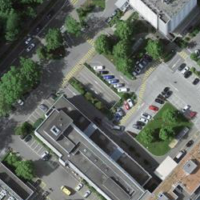
EUNIS habitat code: 54
Species observed at this site:
Acer pseudoplatanus